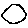
Label: circle